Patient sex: F
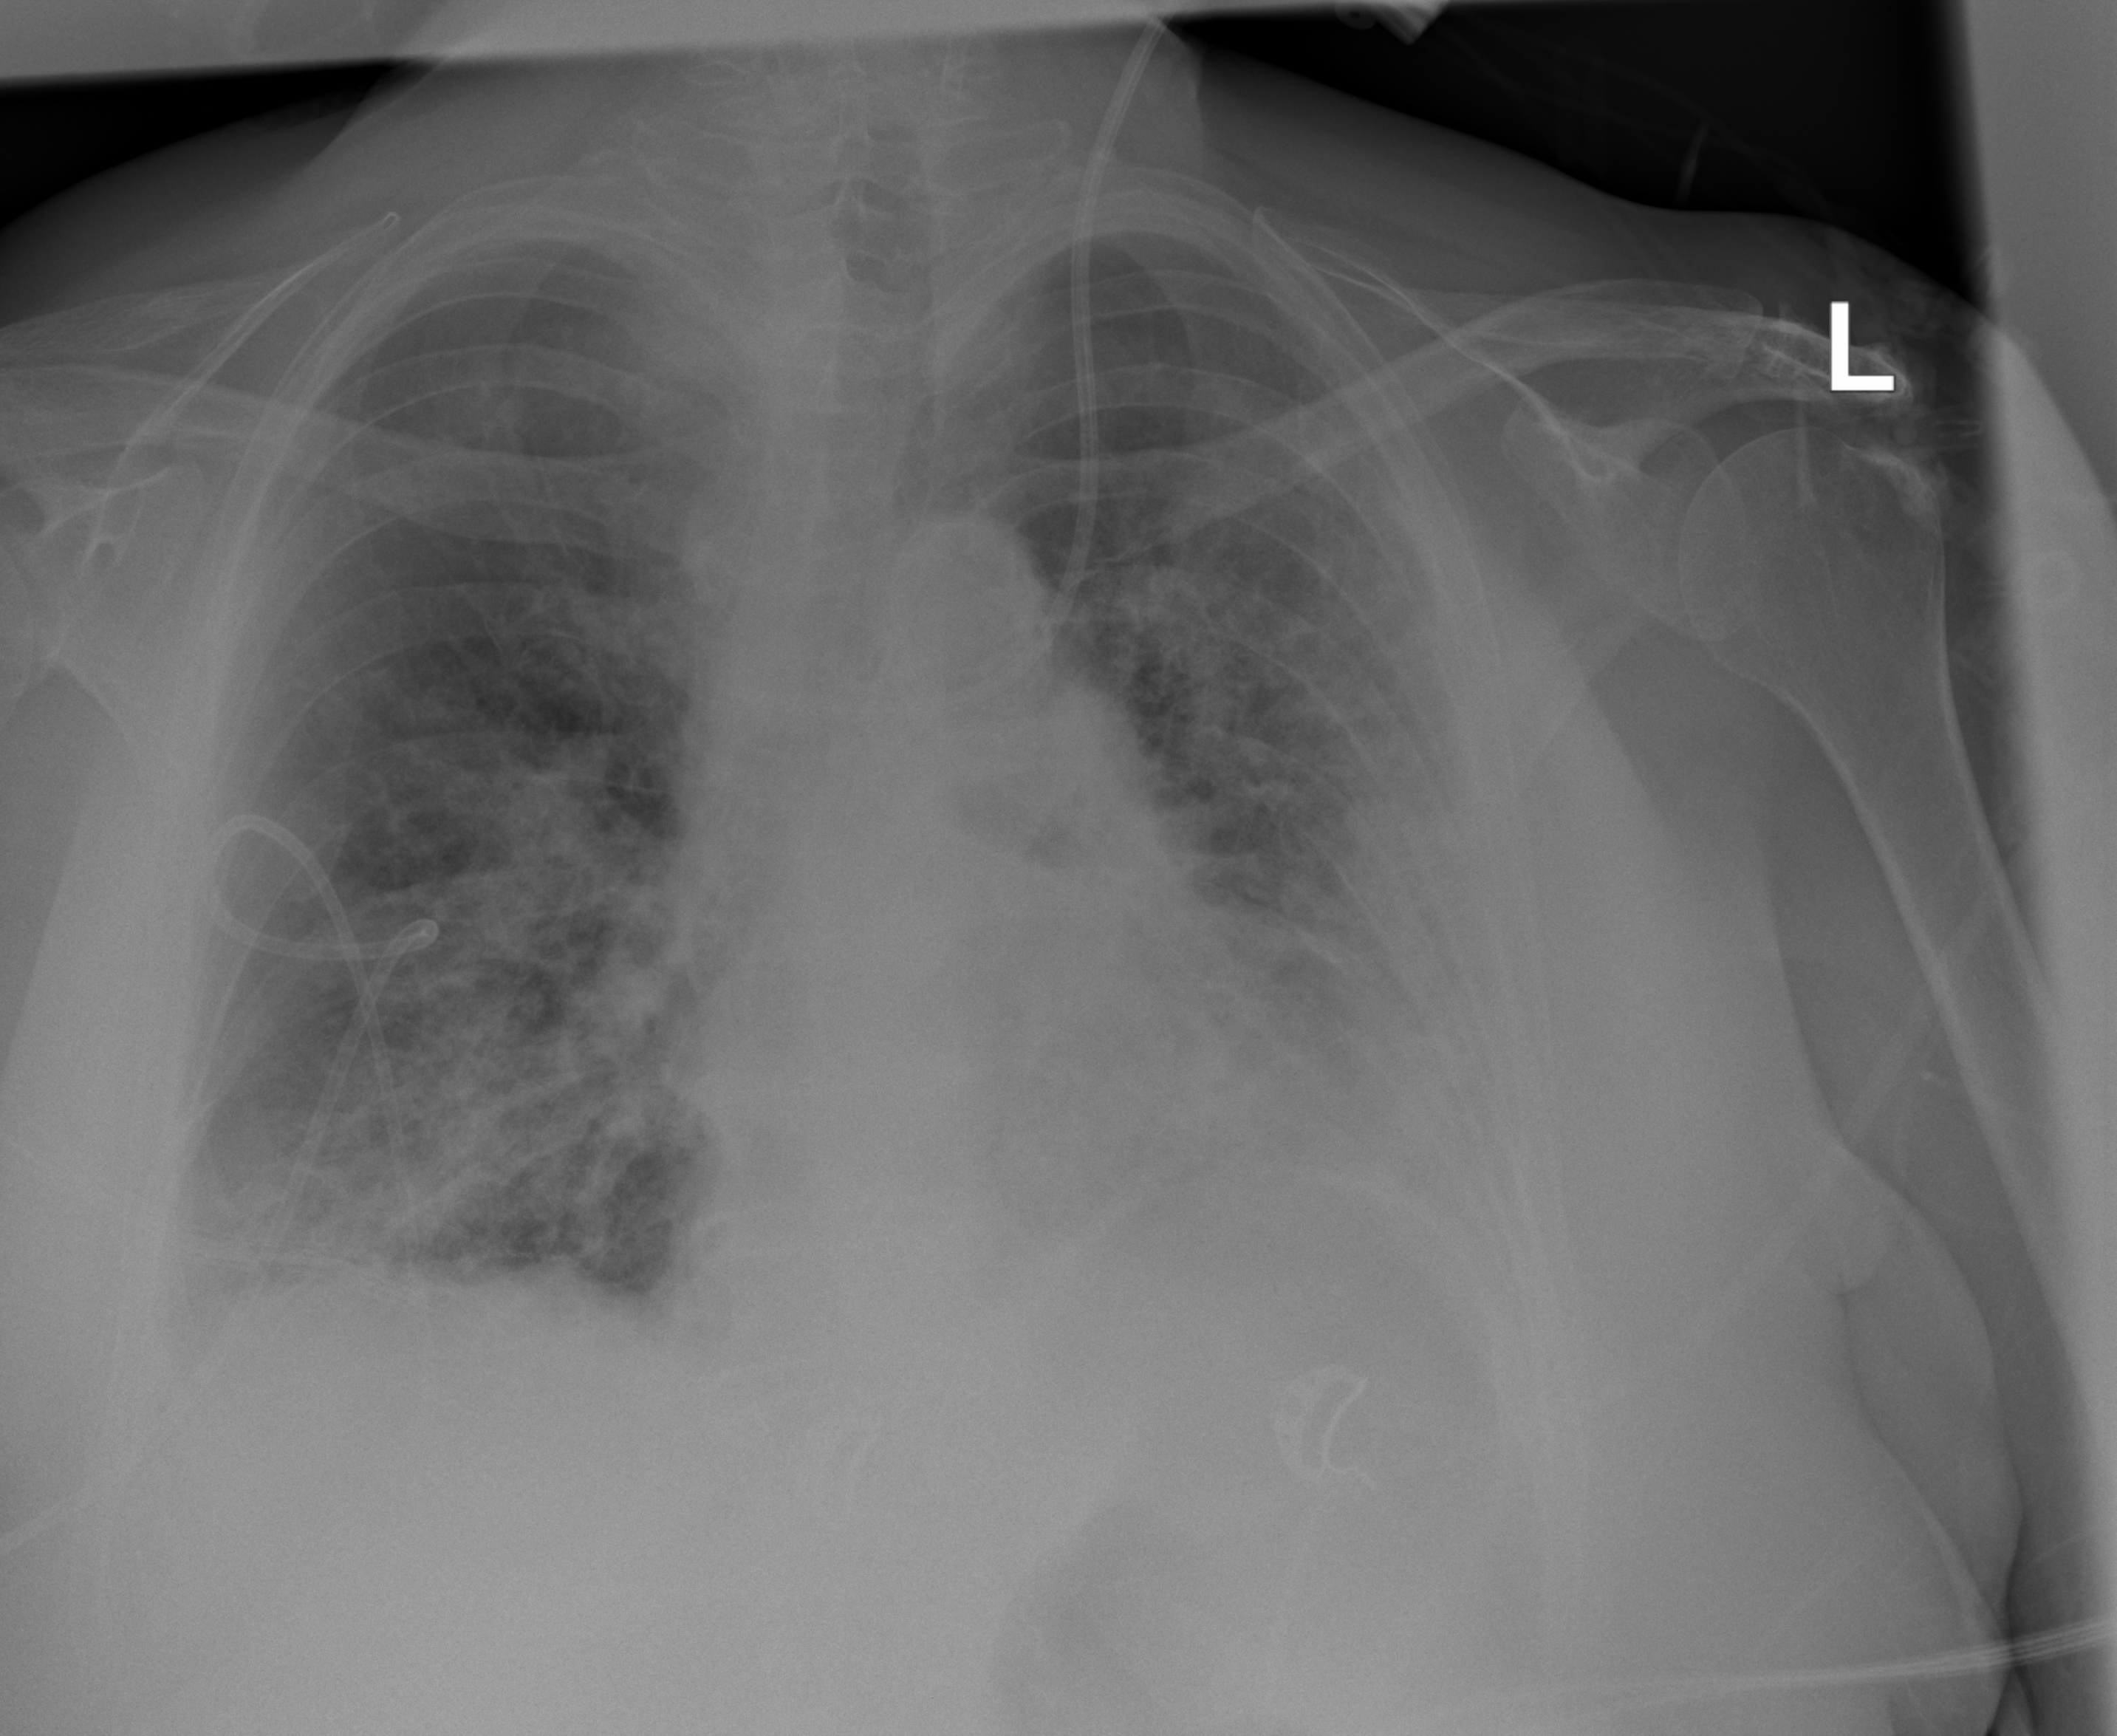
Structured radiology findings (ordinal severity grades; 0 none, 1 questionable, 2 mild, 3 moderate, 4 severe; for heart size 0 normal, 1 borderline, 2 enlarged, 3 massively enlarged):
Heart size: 1
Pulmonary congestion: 0
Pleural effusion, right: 2
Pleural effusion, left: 2
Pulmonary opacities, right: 3
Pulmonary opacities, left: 4
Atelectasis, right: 2
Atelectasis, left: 2